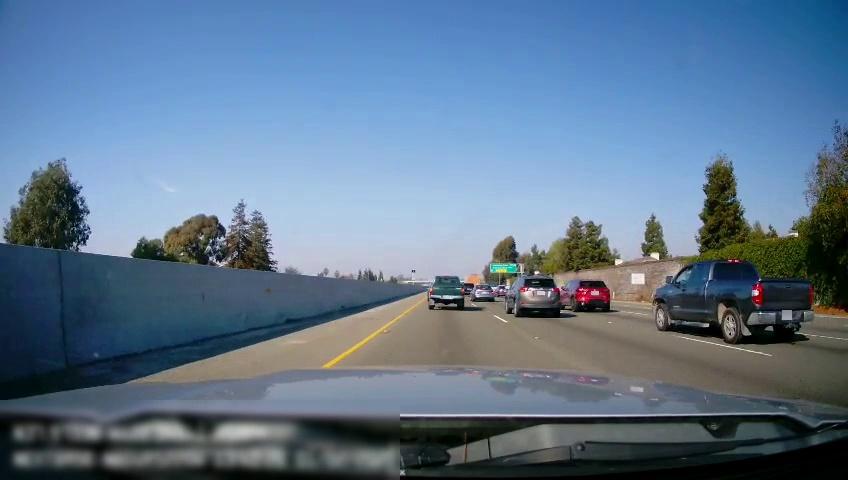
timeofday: Day
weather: Sunny
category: Drivable Space
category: Vehicles | Truck
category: Vehicles | Truck
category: Vehicles | SUV
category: Vehicles | Truck
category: Vehicles | SUV
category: Vehicles | Car
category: Vehicles | SUV
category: Lanes | Alternate Lane
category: Lanes | Alternate Lane
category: Lanes | Alternate Lane
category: Lanes | Current Lane
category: Lanes | Current Lane
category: Traffic | Signs
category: Traffic | Signs
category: Traffic | Signs